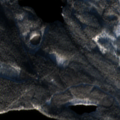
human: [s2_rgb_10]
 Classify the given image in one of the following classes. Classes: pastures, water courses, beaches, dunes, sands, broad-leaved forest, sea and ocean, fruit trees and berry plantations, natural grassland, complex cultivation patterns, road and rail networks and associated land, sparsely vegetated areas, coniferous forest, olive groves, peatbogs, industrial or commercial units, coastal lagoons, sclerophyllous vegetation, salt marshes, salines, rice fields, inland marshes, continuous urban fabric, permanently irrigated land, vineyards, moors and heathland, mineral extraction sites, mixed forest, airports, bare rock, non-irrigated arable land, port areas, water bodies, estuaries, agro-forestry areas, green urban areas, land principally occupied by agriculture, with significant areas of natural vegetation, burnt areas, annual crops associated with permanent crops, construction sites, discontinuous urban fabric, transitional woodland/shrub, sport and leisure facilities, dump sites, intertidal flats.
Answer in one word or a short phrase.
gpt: coniferous forest, mixed forest